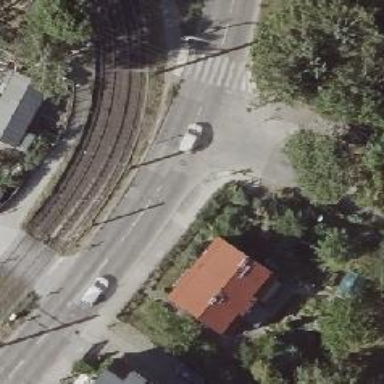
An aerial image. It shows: Unmarked road crossing.